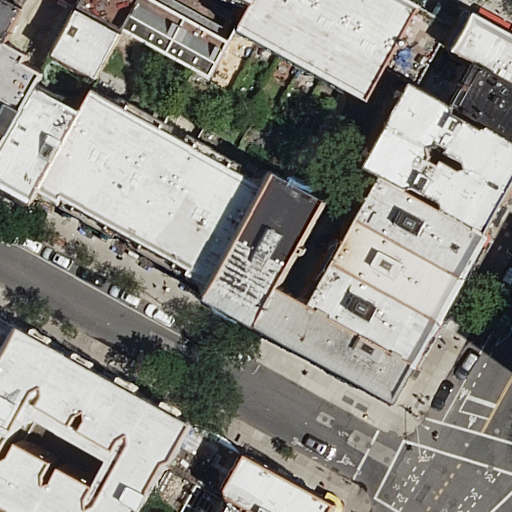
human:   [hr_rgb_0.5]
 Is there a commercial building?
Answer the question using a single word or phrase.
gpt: no

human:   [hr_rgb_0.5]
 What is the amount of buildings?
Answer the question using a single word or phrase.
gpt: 23

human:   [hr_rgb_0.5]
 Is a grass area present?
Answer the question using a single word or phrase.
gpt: no

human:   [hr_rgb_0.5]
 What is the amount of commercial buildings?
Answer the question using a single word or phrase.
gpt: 0

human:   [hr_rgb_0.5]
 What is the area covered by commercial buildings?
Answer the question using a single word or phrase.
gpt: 0m2

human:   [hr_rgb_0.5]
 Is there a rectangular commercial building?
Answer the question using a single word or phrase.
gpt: no

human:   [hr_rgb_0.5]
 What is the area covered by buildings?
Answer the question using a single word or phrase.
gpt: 5183m2

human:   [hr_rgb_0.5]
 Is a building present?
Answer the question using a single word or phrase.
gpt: yes

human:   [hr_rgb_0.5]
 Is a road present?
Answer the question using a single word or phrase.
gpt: yes

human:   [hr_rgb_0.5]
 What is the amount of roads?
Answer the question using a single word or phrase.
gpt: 4

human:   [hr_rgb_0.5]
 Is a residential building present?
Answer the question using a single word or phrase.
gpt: yes

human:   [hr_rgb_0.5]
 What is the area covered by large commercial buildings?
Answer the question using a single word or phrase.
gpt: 0m2

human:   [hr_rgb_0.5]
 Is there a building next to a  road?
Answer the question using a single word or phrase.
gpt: yes

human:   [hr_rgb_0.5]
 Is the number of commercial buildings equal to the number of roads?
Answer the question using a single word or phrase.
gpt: no

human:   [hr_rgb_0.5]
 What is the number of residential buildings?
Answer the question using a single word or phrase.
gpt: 23

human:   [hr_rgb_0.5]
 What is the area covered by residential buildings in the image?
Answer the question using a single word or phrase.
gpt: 5183m2

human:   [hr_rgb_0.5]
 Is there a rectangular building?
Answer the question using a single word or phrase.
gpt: yes

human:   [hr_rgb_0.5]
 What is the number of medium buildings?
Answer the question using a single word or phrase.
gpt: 13

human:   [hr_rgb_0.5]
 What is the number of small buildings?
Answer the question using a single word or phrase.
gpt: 7

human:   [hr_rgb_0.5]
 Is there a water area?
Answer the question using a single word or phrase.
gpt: no

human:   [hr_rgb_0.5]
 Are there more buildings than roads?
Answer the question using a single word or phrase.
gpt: yes

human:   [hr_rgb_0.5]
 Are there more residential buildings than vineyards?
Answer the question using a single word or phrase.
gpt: yes

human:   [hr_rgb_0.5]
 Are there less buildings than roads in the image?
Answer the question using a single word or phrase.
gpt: no

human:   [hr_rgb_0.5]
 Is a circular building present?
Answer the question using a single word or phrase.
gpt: no

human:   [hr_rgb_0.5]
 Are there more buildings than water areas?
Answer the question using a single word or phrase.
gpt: yes

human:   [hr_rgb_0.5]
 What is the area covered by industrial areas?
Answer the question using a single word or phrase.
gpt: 0m2

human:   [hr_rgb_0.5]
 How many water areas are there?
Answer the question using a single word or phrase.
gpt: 0

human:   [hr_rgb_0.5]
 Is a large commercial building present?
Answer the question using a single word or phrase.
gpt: no

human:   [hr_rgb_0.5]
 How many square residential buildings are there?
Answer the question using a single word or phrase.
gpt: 0

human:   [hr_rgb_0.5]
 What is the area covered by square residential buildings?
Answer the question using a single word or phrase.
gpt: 0m2

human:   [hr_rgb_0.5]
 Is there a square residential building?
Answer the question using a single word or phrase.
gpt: no

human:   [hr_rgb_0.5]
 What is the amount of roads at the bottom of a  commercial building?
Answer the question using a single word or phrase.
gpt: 0

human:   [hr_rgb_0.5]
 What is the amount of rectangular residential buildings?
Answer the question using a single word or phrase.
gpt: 15

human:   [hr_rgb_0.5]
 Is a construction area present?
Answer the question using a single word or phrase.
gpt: no

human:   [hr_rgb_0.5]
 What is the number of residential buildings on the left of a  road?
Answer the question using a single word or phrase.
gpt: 18

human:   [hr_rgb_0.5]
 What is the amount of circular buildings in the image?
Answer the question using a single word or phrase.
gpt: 0

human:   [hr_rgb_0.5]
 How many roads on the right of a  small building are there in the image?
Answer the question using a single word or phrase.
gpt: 4

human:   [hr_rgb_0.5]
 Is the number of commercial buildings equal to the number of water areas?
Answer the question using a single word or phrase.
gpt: yes

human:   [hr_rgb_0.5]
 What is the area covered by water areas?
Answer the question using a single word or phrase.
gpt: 0m2

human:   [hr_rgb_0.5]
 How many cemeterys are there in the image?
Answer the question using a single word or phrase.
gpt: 0

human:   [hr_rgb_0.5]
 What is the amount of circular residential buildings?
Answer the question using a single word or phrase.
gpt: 0

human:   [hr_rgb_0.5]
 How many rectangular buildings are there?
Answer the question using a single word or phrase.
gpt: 15

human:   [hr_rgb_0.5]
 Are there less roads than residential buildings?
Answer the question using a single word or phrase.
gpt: yes

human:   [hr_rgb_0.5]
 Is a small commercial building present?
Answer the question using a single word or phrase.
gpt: no

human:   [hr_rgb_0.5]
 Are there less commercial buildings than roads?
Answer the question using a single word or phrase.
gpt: yes

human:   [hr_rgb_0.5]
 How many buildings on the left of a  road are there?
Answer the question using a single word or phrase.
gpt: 18

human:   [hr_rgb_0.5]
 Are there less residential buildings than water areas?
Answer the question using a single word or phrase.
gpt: no

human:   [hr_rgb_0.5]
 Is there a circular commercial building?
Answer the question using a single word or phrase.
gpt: no

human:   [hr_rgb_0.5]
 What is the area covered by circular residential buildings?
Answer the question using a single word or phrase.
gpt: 0m2

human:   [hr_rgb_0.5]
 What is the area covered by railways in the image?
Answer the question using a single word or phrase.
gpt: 0m2

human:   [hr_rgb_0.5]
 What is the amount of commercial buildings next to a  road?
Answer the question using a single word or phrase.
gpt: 0

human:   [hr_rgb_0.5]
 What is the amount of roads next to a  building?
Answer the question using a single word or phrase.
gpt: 4

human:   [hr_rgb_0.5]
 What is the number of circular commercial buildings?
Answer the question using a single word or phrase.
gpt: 0

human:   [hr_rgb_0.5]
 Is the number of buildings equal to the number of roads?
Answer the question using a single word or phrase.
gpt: no

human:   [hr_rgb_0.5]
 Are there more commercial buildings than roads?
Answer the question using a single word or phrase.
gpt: no

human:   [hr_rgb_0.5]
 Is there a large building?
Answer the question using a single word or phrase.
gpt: yes

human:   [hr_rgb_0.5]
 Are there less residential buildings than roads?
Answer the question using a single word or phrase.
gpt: no

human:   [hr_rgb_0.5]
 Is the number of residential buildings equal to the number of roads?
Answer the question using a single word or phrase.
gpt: no

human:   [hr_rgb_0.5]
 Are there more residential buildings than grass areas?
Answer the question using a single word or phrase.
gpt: yes

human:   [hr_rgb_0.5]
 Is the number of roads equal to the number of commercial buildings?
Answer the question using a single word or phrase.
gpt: no

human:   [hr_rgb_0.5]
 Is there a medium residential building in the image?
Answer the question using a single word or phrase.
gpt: yes

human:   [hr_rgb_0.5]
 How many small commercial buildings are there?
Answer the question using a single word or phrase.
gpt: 0

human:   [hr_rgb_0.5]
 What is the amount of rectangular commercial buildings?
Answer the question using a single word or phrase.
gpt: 0

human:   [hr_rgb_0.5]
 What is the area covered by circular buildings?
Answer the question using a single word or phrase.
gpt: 0m2